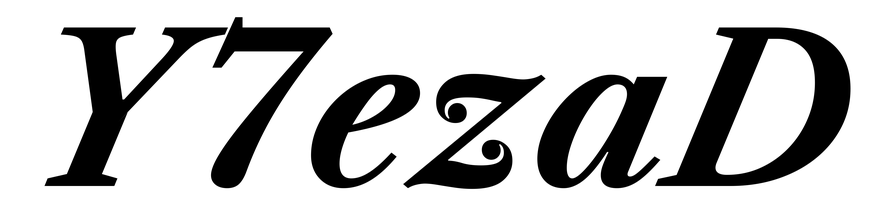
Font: LibreCaslonText-Italic_Bold_Italic